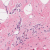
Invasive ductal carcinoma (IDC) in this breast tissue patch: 0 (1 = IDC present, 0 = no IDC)